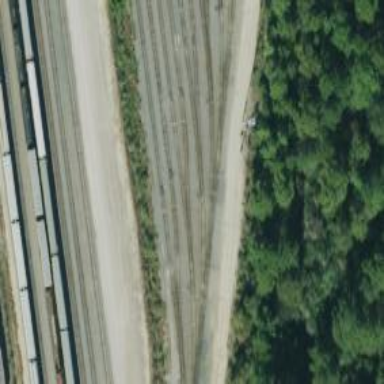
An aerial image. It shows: Railway siding with rails.